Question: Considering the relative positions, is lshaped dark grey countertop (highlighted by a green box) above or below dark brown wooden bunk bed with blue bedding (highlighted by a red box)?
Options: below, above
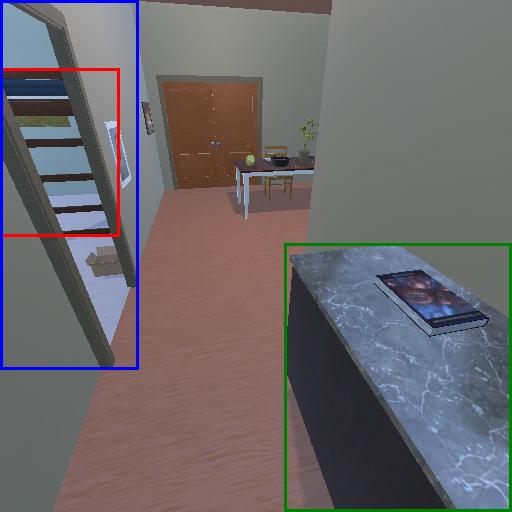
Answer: below